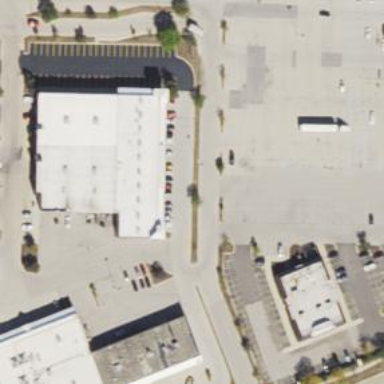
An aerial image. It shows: Convenience shop.